Question: I am working on a LIDAR problem where I am trying to map a set of 3D Histogram measurements (size [64,64,128]) to an original depth map (size [64,64]). I have a folder full of .mat files, each with their own measurement of the recorded histogram and ground truth depth.
In the example picture I have the .mat file of an example measurement. All that matters for now is SPAD and depth.
Example '.mat' File:

I would like to create a Dataset class in PyTorch that has a SPAD measurement, but am stuck on how to do so given the folder.
You can read '.mat' files in PyTorch using:
'''
mat = scipy.io.loadmat('drive/My Drive/Colab Notebooks/LIDAR/SPAD_NYU/SPAD_Counts/spad_measurements_dining_room_0001a_0051.mat')
spad = mat['spad']
depth = mat['depth']
'''
And I know you can create a custom Dataset using:
'''
from torch.utils.data import Dataset, IterableDataset, Dataloader
class CTSet(Dataset):
def __init__(self):
def __len__(self):
return len(self.dataset)
def __getitem__(self,index):
return self.dataset[idx],self.labels[idx]
'''
Followed by using Dataloader to train. I have the folder, SPAD_Counts, mounted to Drive in Google Colab. I would like to:
1. Loop through the folder
2. For each .mat file, get the spad and depth file.
3. Convert these, which are np arrays, to Torch Tensors. (Assumedly I do this in init)
4. Return a particular measurement's spad and depth in a way that is workable for iterating when I am training with Dataloader (Assumedly done in getitem)
I have looked at other implementations of custom datasets, however they are all using CSV files that make the process easier. If I can't make a CSV file for this kind of info, since it's a 3D array mapped to a 2D array, what do I do?
Thank you!
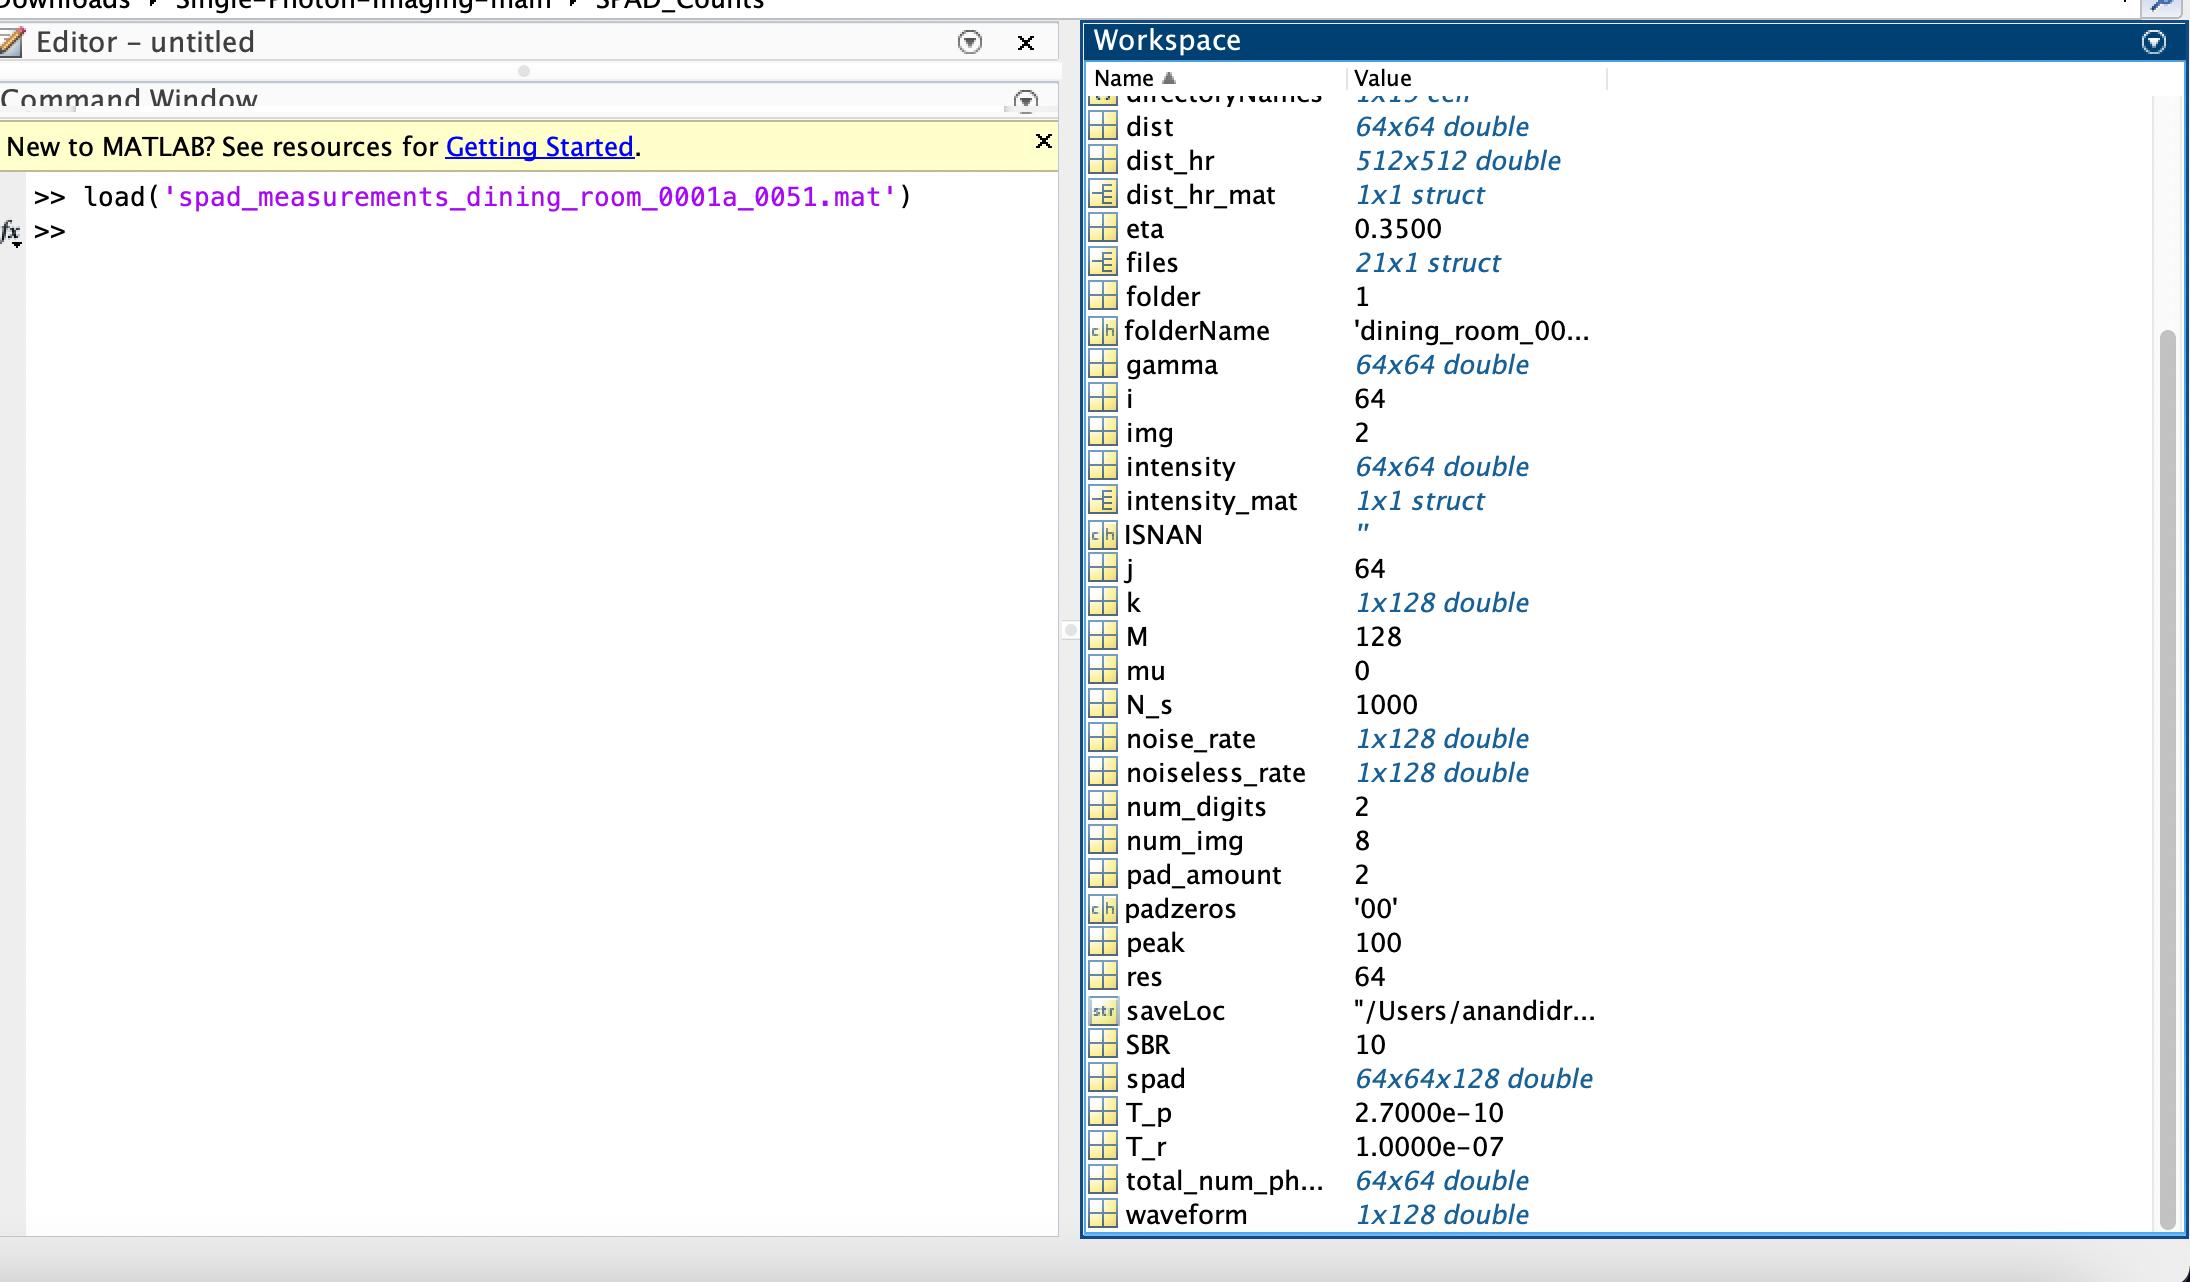
Answer: Indeed you should write your own 'Dataset' for these '.mat' files.
You can use <URL> that converts 'np.array's into 'torch.tensors'.
Overall, your custom 'Dataset' would look something like:
'''
from torch.utils.data import Dataset, IterableDataset, Dataloader
class CTSet(Dataset):
def __init__(self, base_dir, transforms):
super(CTSet, self).__init__()
self.transforms = transforms # make sure transforms has at leat ToTensor()
self.data = [] # store all data here
# go over all files in base_dir
for file in os.listdir(base_dir):
if file.endswith('.mat'):
mat = scipy.io.loadmat(os.path.join(base_dir, file))
self.data.append((mat['spad'], mat['depth']))
def __len__(self):
return len(self.data)
def __getitem__(self,index):
spad, depth = self.data[index]
return self.transforms(spad), self.transform(depth)
'''